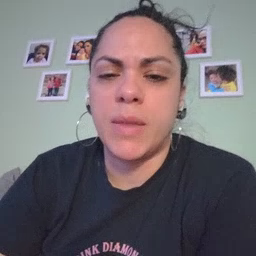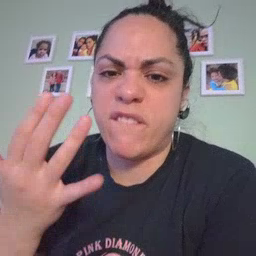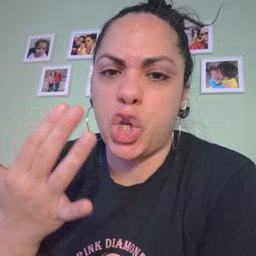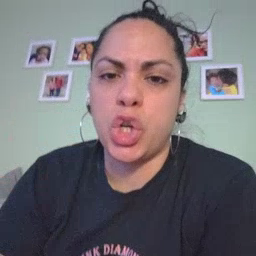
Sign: finger